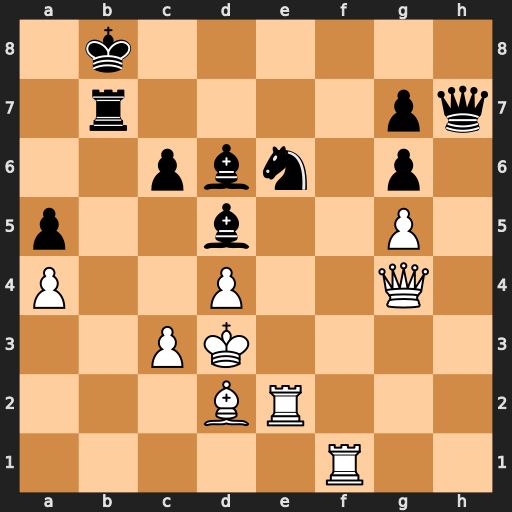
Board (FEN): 1k6/1r4pq/2pbn1p1/p2b2P1/P2P2Q1/2PK4/3BR3/5R2
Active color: w
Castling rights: -
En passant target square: -
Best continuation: Rxe6 Bxe6 Qxe6